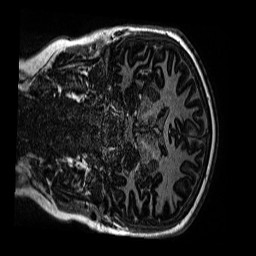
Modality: MP2RAGE
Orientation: coronal
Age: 13
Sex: male
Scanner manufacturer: siemens
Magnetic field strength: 3 T
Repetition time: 4 s
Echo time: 0.00299 s